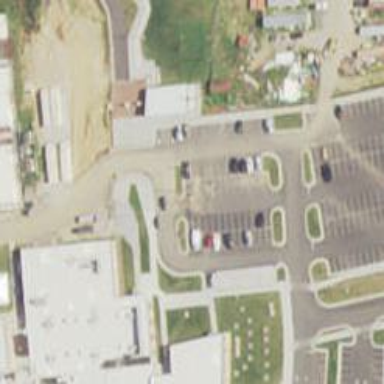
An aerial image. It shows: Parking space is available.